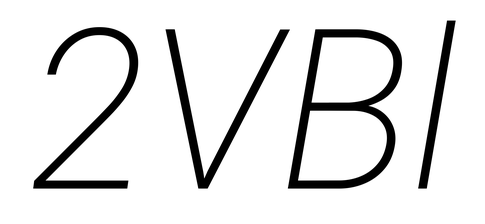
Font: Roboto-Italic_ExtraLight_Italic